Field crop: maize
Growth stage: 2
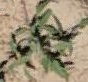
Species: atriplex